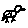
Label: bird